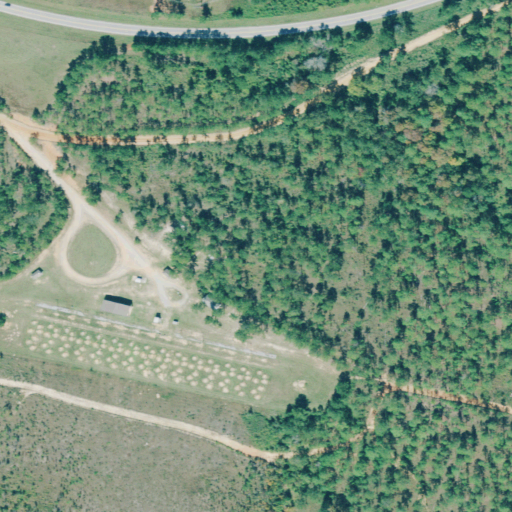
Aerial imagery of mountain in Georgia named Turner Hill containing evergreen forest, pasture, shrub, grassland, mixed forest, low intensity development, deciduous forest, barren land, medium intensity development, and open development